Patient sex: M
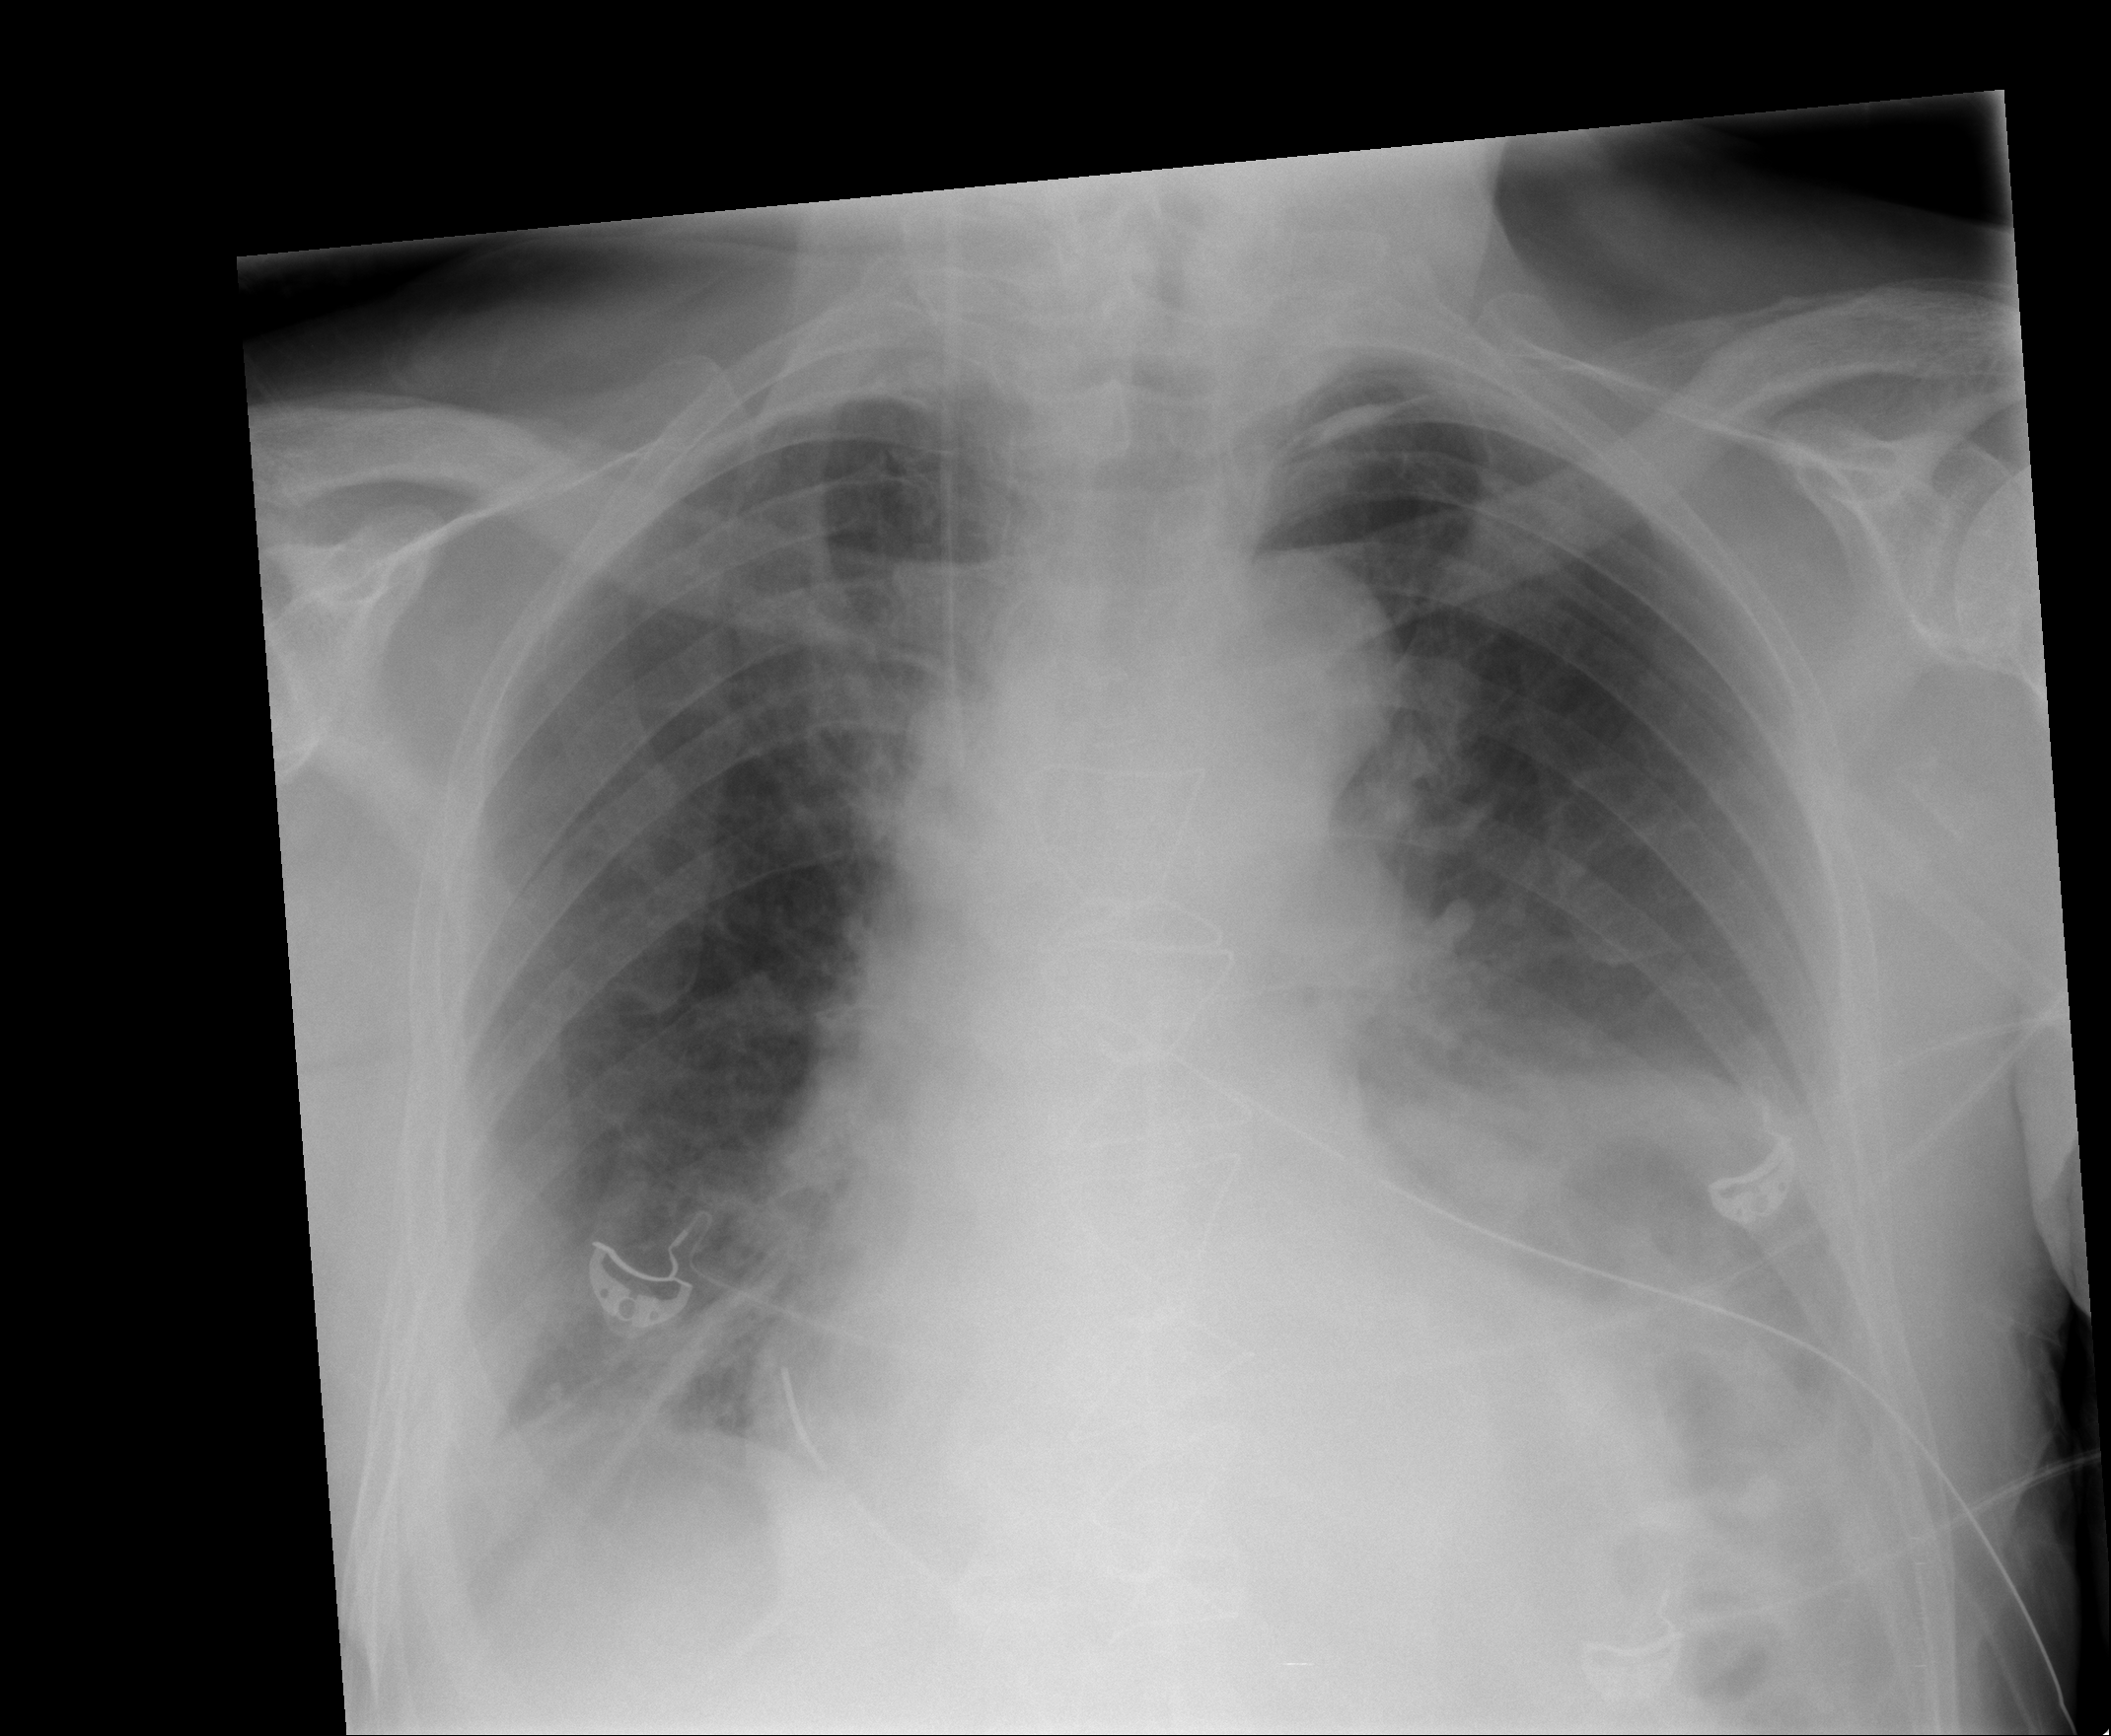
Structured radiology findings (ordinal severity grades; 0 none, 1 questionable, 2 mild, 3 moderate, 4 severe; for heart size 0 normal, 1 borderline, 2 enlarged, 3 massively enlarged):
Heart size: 0
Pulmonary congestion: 2
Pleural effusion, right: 2
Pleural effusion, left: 1
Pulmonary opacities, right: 0
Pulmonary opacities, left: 0
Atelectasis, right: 2
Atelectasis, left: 0